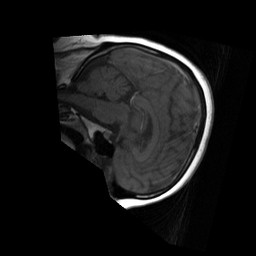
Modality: T1w
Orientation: sagittal
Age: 52
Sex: female
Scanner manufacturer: philips
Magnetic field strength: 1.5 T
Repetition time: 0.4 s
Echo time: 0.0074 s